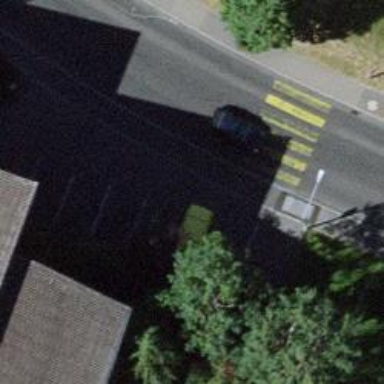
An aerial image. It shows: Post box is visible.